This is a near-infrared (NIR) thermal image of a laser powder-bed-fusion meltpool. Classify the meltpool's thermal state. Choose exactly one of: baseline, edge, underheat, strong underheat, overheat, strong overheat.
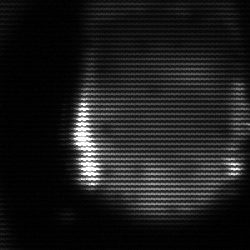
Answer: edge